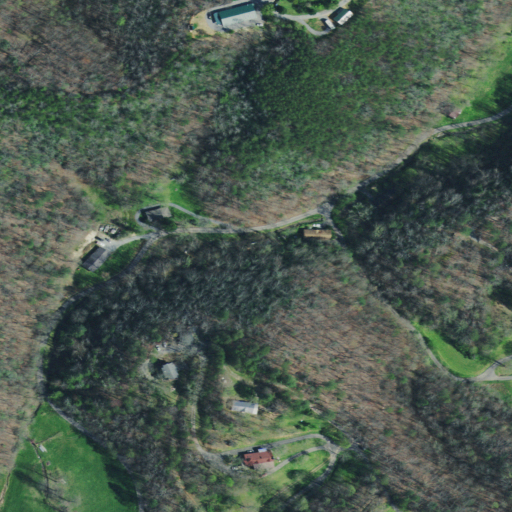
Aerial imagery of valley in Tennessee named John Hollow containing deciduous forest, mixed forest, open development, evergreen forest, pasture, and low intensity development